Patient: sex F, age 59
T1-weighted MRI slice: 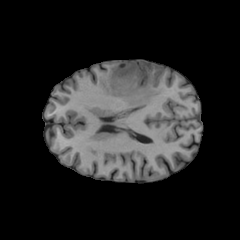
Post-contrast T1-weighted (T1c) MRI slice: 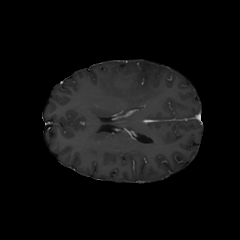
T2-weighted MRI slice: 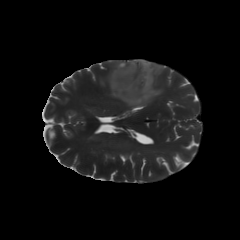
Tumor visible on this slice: yes
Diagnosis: Astrocytoma, IDH-mutant
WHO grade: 3